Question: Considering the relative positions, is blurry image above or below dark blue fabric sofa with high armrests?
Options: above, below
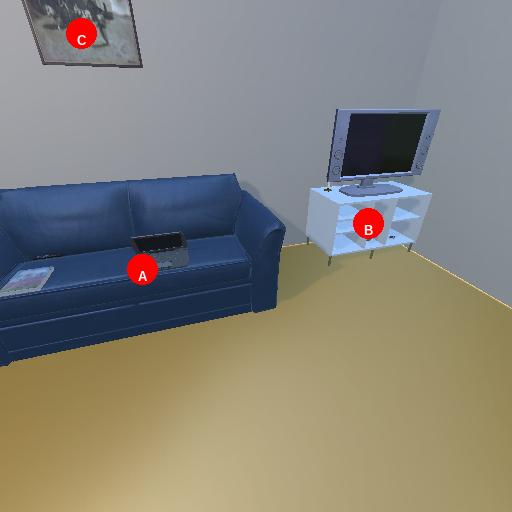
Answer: above